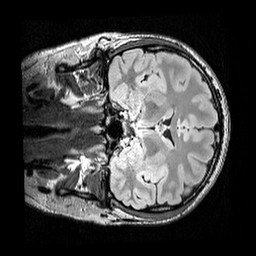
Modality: FLAIR
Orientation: coronal
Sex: male
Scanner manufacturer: siemens
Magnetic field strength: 3 T
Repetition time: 5 s
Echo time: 0.395 s